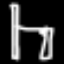
Label: chair